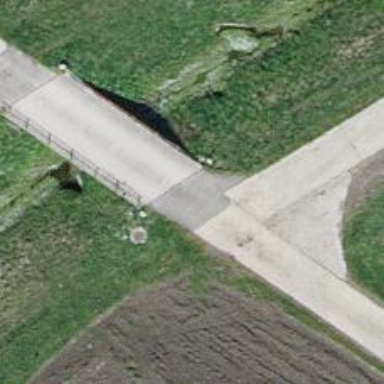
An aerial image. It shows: Track road on bridge with grade 1 tracktype.